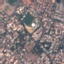
Land use / land cover: Residential